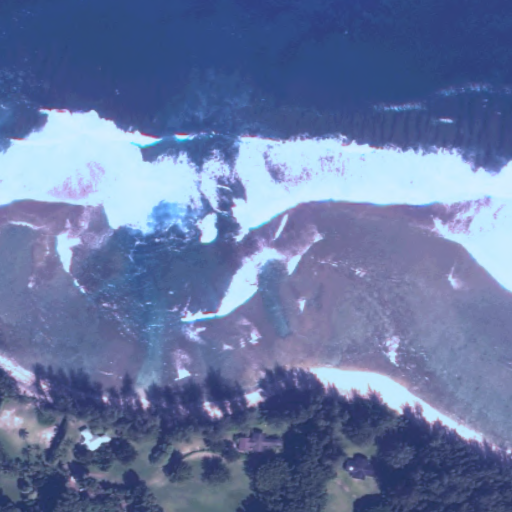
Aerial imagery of bar in Hawaii named Hauwa Reef containing only unknown